Question: Tool tip seems broken for Html Editors in IE 9 browser. Is there a way to fix this?
Fiddle here: <URL>

Thanks
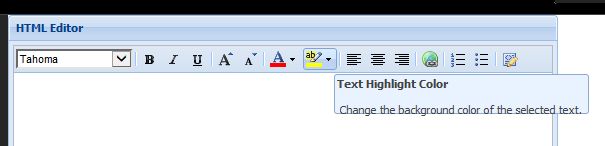
Answer: , this will solve the problem. to your page html header:
'''
<meta http-equiv="X-UA-Compatible" content="IE=9" />
'''
It will the page despite the general browser options, <URL> the full detail on the options for compatibility view meta tags.
You can disable compatibility view manually also to test the differences between both rendering modes, such as follows (here's a <URL>

Hope this solve your problem.